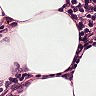
Metastatic tissue present: no